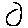
Label: circle